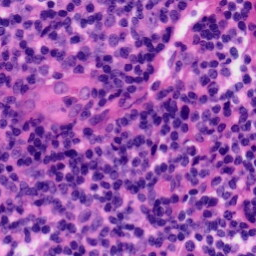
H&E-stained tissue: Tonsil